Question: I have made a simple GUI using IntelliJ-IDEA and I can't figure out how to start it up. Something like 'Form1 f = new Form();' inside my 'main()' function doesn't seem to do anything. Does anyone know how to start it up ?
'''
public class Main {
public static void main(String[] args) {
System.out.println("Hello World!");
Form1 t = new Form1();
}
}
'''

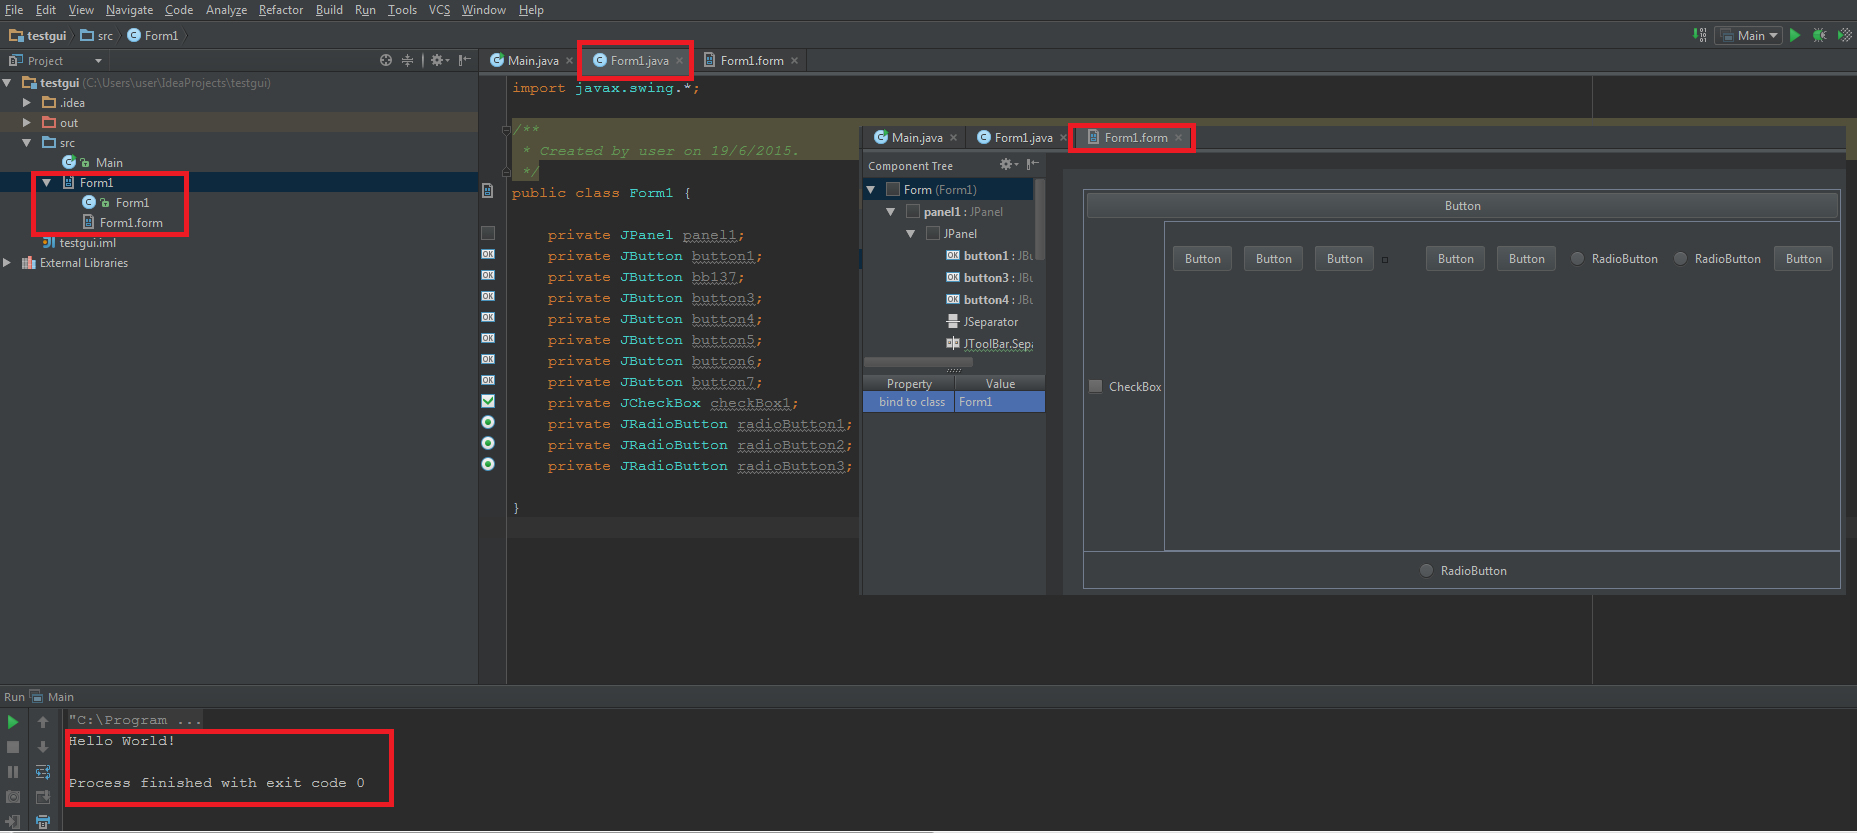
Answer: I had to add a couple of lines more than expected. Here is how my working code looks like for the 'Form1.java' file. I didn't change my 'main()' fucntion.
'''
public class Form1 extends JFrame {
// ******** These are just auto-generated from the IDE ********
private JPanel panel1;
private JButton button1;
private JButton bb137;
private JButton button3;
private JButton button4;
private JButton button5;
private JButton button6;
private JButton button7;
private JCheckBox checkBox1;
private JRadioButton radioButton1;
private JRadioButton radioButton2;
private JRadioButton radioButton3;
// ************************************************************
public Form1(){
super("Whatever form title here.");
// panel1 is my main panel as you can see in my question's screenshot
setContentPane(panel1);
//x , y, width, height
setBounds(300,300,600,600);
setDefaultCloseOperation(JFrame.EXIT_ON_CLOSE);
setVisible(true);
}
}
'''